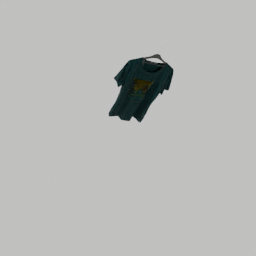
Label: people